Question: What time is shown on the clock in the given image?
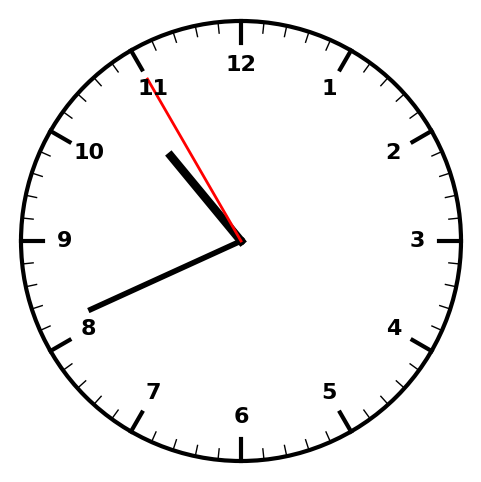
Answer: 10:40:55